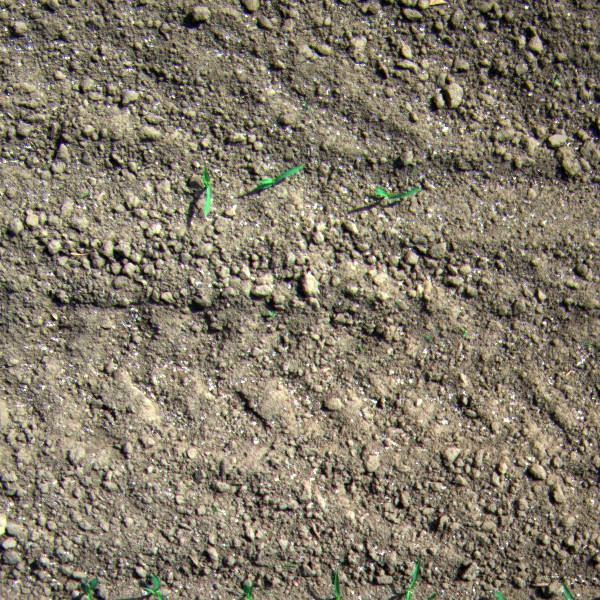
Acquisition date: 2023-05-25
Tile: 0219
Annotated plant instances:
label: maize
label: maize
label: maize
label: maize
label: maize
label: maize
label: maize
label: maize
label: maize
label: maize
label: weed_other
label: weed_other
label: weed_other
label: barnyard_grass
label: weed_other
label: barnyard_grass
label: barnyard_grass
label: amaranth
label: weed_other
label: weed_other
label: weed_other